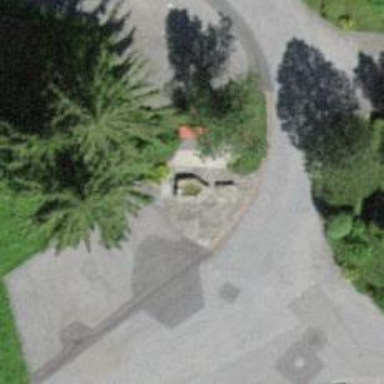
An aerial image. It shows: Beautiful fountain.